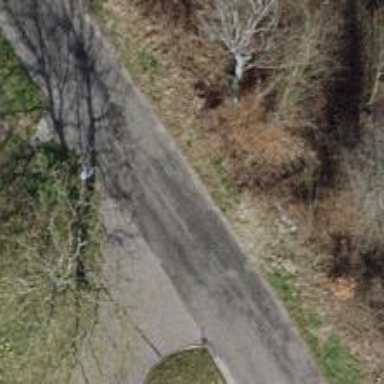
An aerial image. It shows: Smooth asphalt road in residential area.